An envelope spectrum derived from a bearing vibration measurement is shown; the reference markers locate BPFO, BPFI, BSF and FTF for this bearing geometry and shaft speed. Diagnose the bearing from this image, choosing from: normal, inner_race, outer_race, ball.
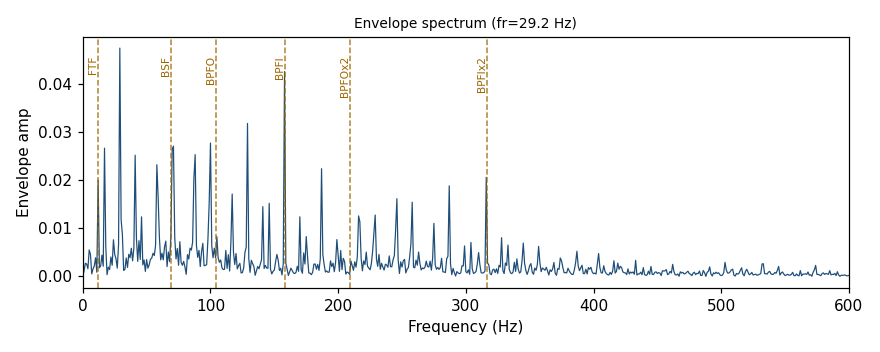
Answer: inner_race